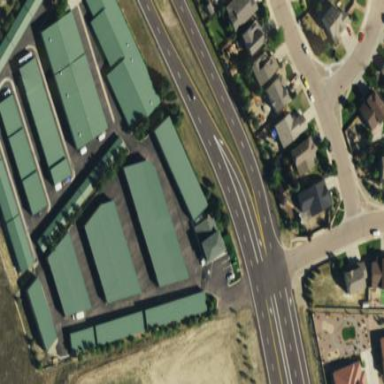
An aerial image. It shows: Commercial area with storage rental shop.